Question: I have a problem creating an app in which it requires a two coloumn gridview and a imageflipper layout on top of it as shown below.

The problem is that the whole view should be scrollable. Is there any solution for this?
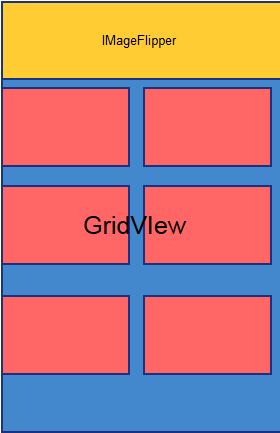
Answer: I got it fixed this way
'''
<Scrollview>
<view>
<imageflipper />
<gridview />
<view>
</scrollview>
'''
But I had to set the height of the gridview manualy.It has some issues with earlier android versions.Also I had to customise my scroll view so that I can handel horizontal swipe of the imageflipper